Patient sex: M
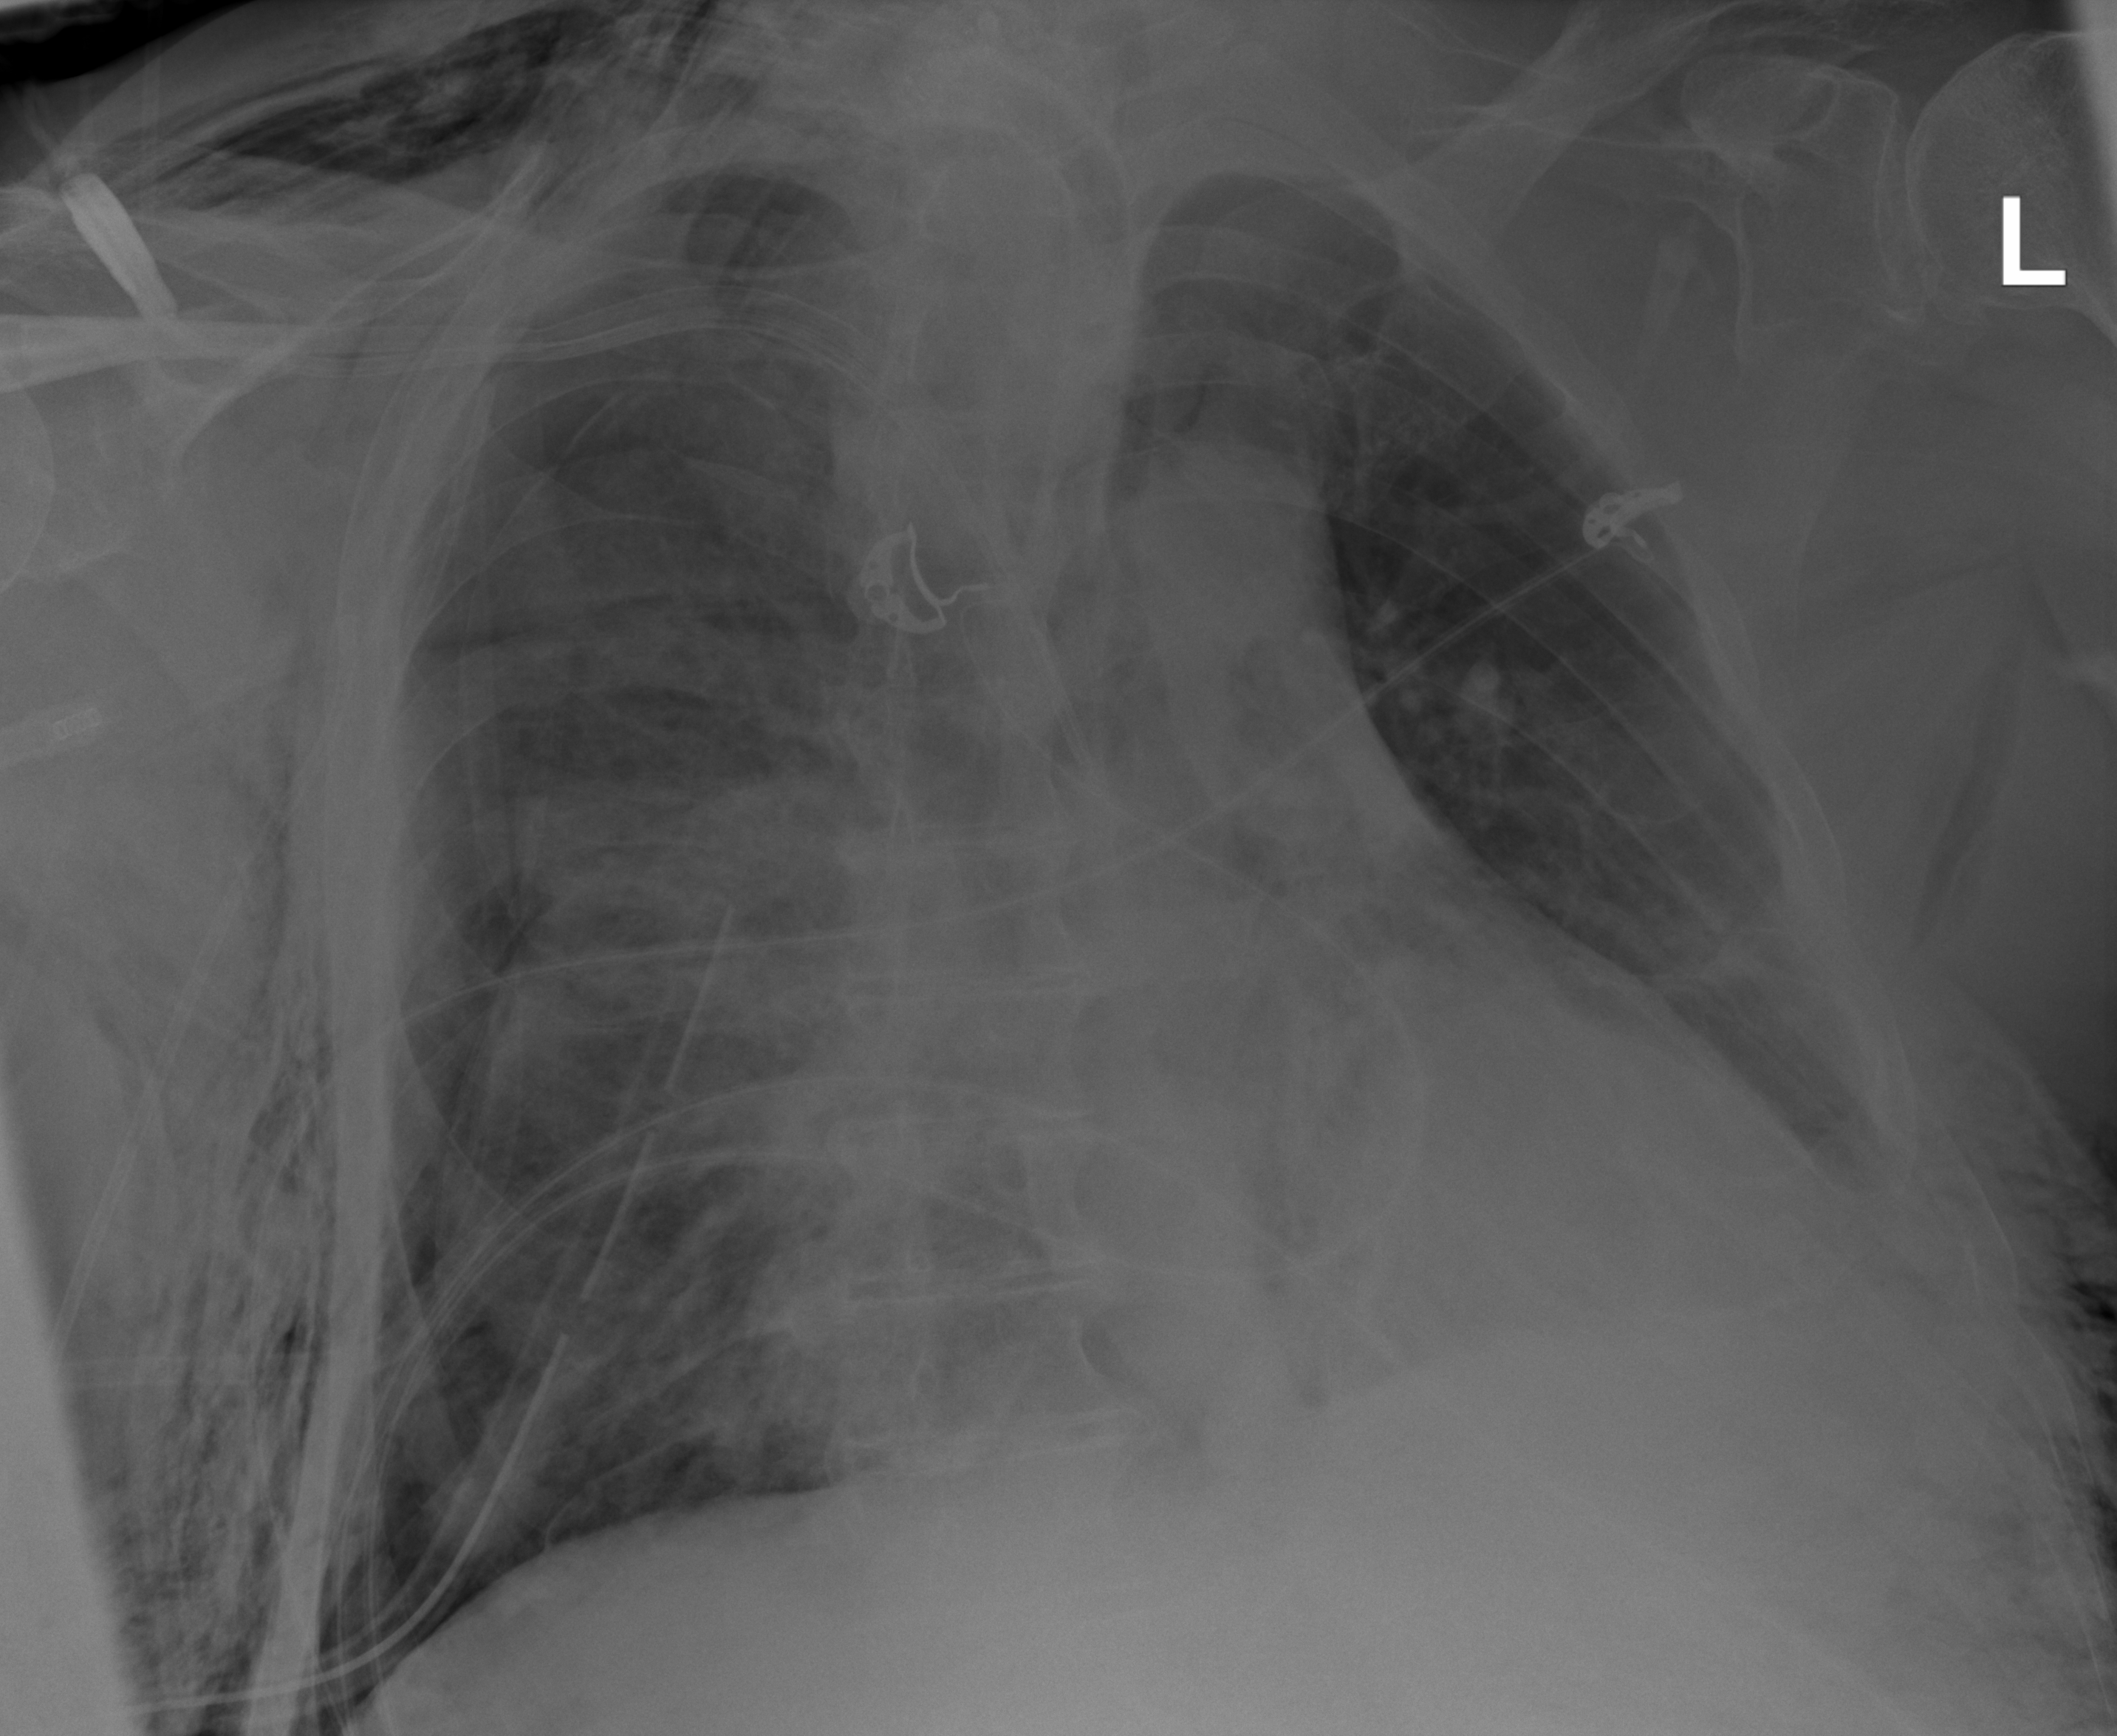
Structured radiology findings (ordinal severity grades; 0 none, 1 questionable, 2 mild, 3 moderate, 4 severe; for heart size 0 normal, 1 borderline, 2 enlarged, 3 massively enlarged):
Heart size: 0
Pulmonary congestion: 2
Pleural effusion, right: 0
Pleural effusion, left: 2
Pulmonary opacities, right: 3
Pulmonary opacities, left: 2
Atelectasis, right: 3
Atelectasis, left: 2